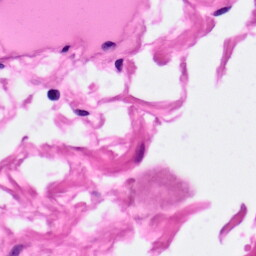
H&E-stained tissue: Pancreatic